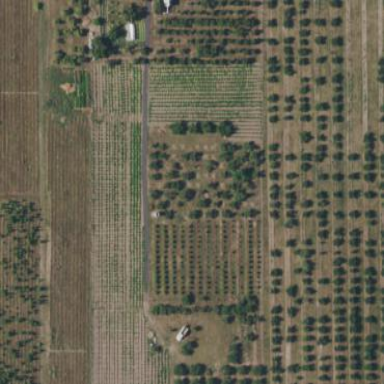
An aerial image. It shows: Orchard.